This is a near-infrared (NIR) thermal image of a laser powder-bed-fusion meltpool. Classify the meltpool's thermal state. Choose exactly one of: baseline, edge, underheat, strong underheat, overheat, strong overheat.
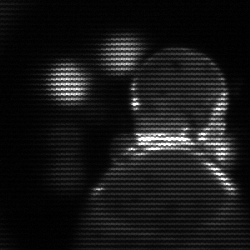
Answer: edge